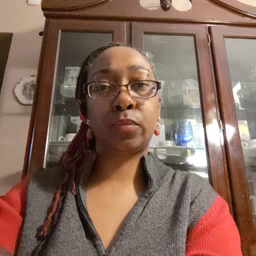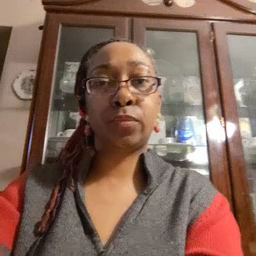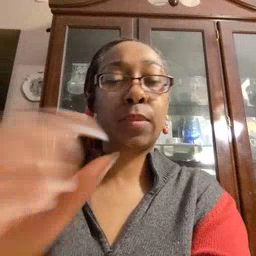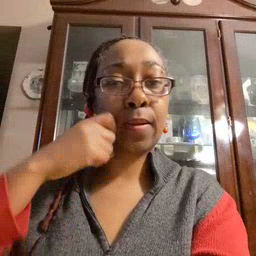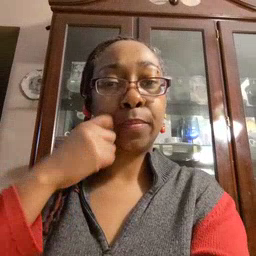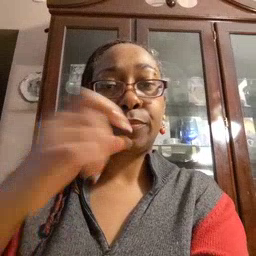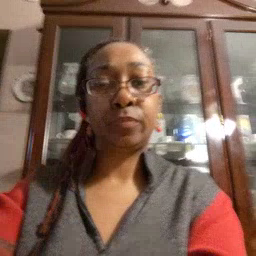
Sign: apple